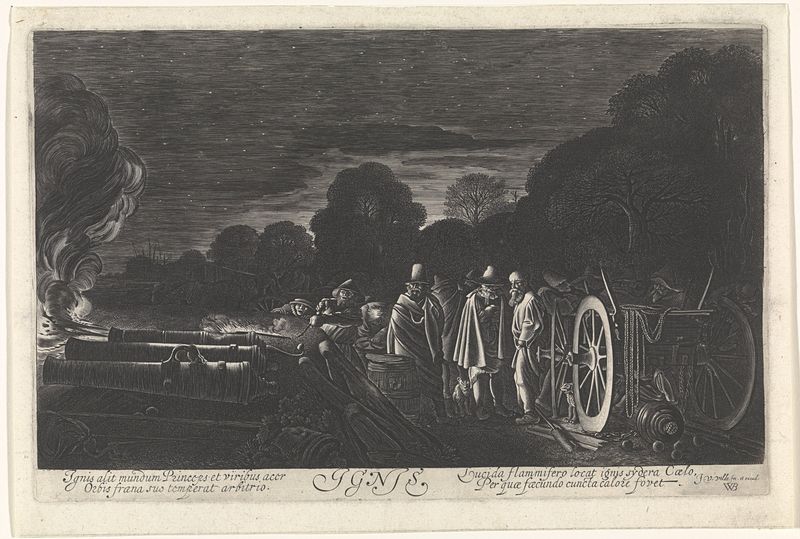
Titel: Vuur (Ignis)
Künstler: Jan van de (II) Velde
Standort: Amsterdam
Institution: Rijksmuseum
Schlagwörter: dunkel, feuer, bäume, nacht, bomben, kanonen, kutcshe